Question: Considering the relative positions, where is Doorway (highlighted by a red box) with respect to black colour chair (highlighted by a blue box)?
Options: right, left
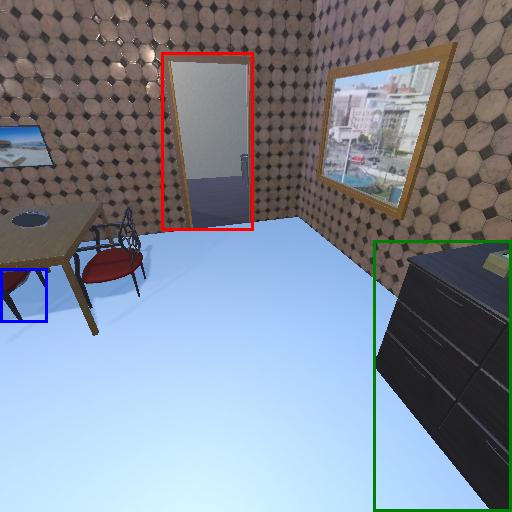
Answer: right